Field crop: maize
Growth stage: 2
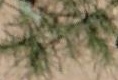
Species: salsola